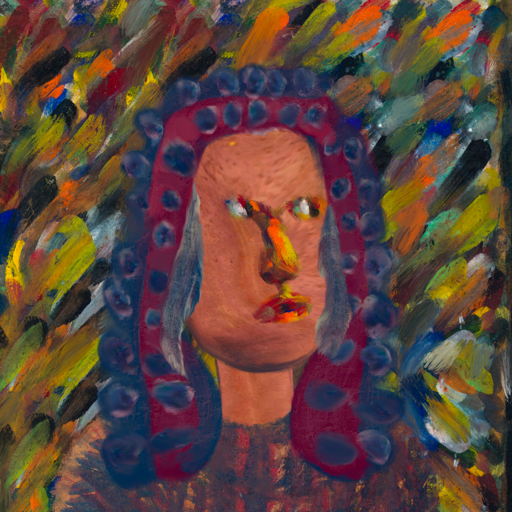
Background: An_Impression, Head And Neck Side: Mother_And_Son_Mother, Face Side: An_Impression, Bust: In_The_Sun, Hair Side: Hill_Girl, Head Accessory: Blank, Second Necklace: Blank, Necklace: Blank, Baby: Blank